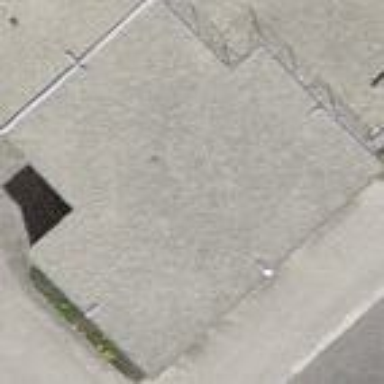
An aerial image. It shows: Flat roofed garages.